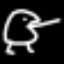
Label: frog